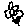
Label: flower